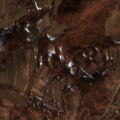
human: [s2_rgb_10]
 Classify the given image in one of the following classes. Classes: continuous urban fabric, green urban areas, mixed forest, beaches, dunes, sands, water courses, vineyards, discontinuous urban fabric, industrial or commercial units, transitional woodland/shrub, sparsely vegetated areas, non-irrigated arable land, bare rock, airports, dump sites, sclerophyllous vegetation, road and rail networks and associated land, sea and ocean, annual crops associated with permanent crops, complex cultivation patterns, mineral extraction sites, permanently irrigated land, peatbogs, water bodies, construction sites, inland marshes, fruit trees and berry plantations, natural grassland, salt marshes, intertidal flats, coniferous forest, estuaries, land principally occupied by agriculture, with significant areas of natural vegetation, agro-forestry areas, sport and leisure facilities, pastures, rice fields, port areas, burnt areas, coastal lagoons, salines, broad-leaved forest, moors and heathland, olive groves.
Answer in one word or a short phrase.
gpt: non-irrigated arable land, pastures, land principally occupied by agriculture, with significant areas of natural vegetation, broad-leaved forest, transitional woodland/shrub